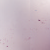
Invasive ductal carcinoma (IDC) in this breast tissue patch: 0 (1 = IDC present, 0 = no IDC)